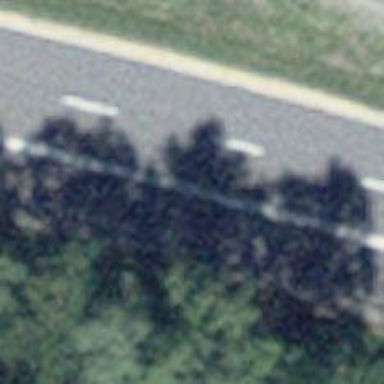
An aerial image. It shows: Primary highway.